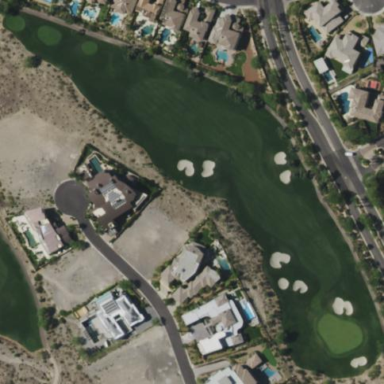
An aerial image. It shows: Area with grass used as rough in golf course.